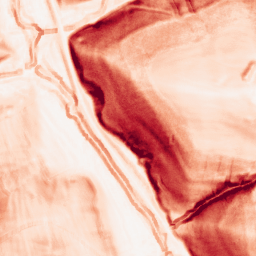
Category: morphological
Decomposition family: morphological_gradient
Decomposition parameters: size: 5
shape: square
Upsampling method: bicubic
Upsampling parameters: scale: 8
Upsampling scale: 8